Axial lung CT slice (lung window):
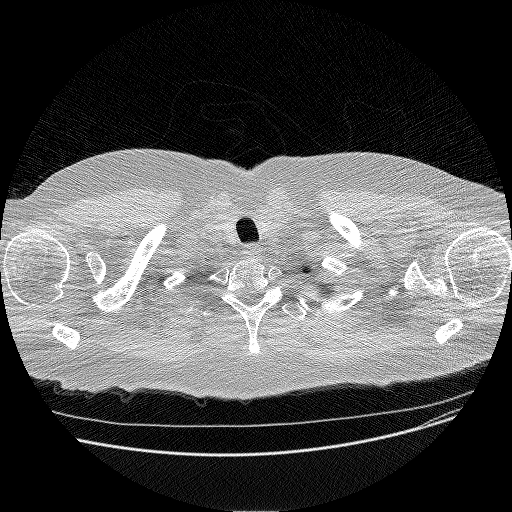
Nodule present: no